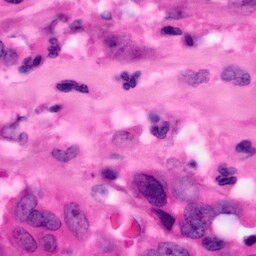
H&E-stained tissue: Pancreatic